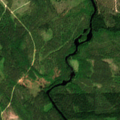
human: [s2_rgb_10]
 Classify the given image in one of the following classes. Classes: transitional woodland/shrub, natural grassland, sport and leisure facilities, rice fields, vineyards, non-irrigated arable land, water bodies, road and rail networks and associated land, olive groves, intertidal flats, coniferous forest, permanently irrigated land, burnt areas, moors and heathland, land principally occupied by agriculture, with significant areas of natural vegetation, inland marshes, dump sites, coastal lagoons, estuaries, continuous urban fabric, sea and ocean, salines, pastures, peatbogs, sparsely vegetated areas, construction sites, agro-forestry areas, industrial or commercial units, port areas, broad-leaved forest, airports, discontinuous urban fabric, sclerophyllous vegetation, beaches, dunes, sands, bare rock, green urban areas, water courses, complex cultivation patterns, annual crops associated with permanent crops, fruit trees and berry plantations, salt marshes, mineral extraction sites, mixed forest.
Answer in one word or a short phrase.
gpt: coniferous forest, mixed forest, transitional woodland/shrub